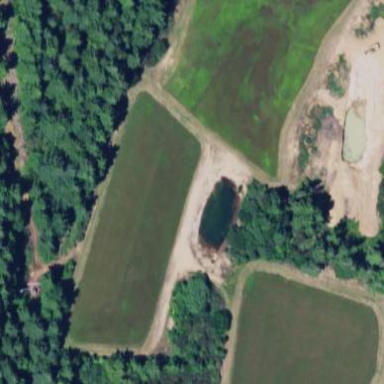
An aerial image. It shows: Farmland where cranberries are grown.